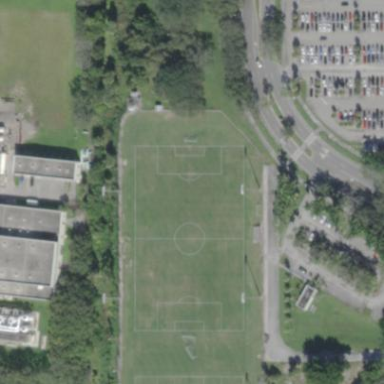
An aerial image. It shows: Grass pitch designated for soccer.